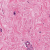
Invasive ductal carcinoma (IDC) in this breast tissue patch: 0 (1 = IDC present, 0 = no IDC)